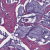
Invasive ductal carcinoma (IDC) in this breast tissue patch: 1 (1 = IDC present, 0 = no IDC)